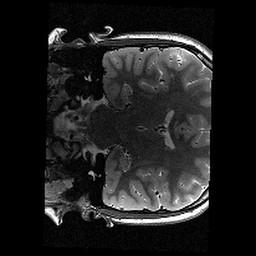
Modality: T2w
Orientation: coronal
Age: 14
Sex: female
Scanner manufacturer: siemens
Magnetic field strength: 3 T
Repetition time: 9.23 s
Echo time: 0.067 s